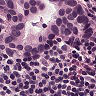
Metastatic tissue present: yes